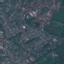
Land use / land cover: Residential